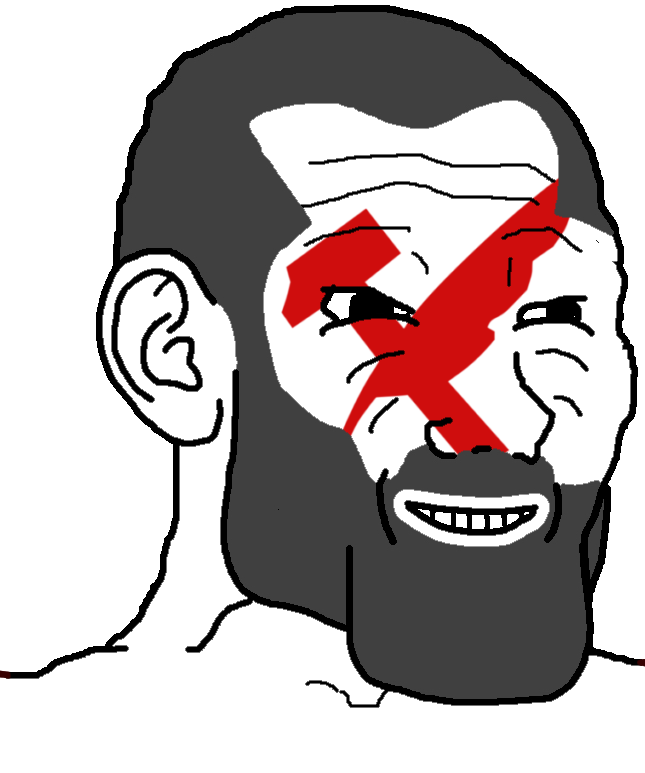
Label: 5_Grey_Chad